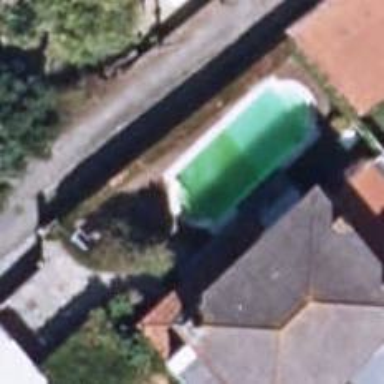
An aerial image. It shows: Swimming pool located in leisure land.